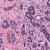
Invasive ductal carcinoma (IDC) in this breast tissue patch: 1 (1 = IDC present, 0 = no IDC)